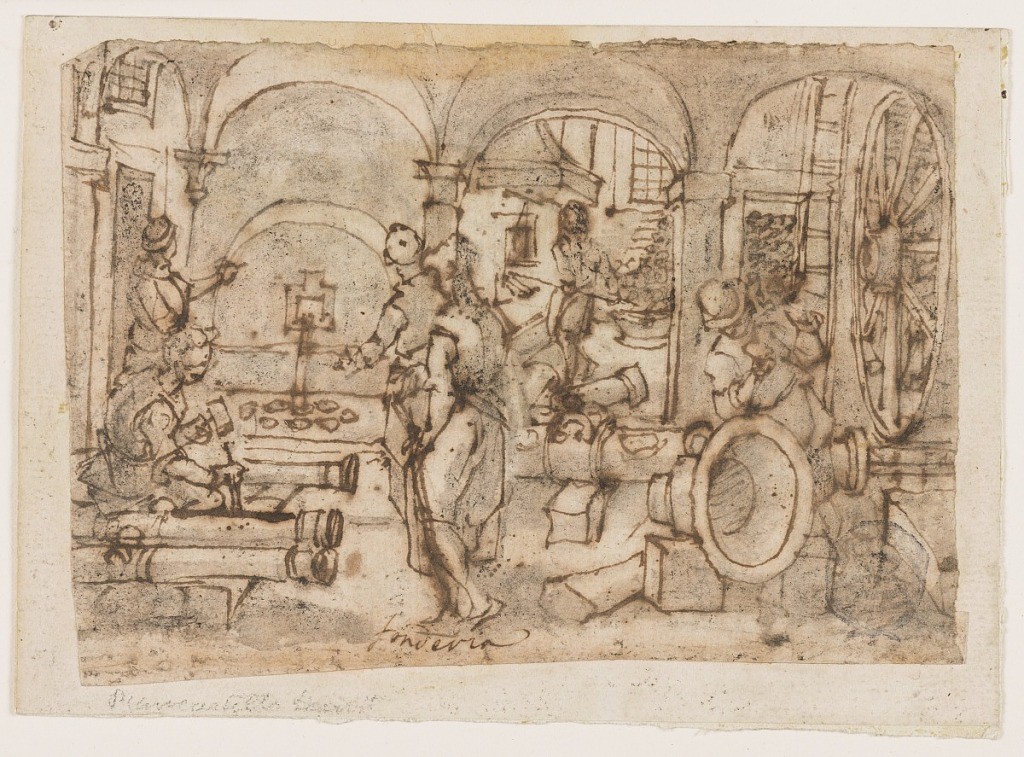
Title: The Invention of Gunpowder
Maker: Jan van der Straet, called Stradanus, Flemish, 1523–1605
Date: ca. 1590 or before
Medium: Pen and brown ink, brush and black wash over black chalk on laid paper
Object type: Drawing
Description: Recto: View of a foundry in which men carry out a variety of tasks related to manufacturing weapons. A large wheel is at right. Hot liquid pours from an oven at left. A colonnade divides the foreground space from a second area beyond, where a man tends to a fire. Mortars appear throughout.